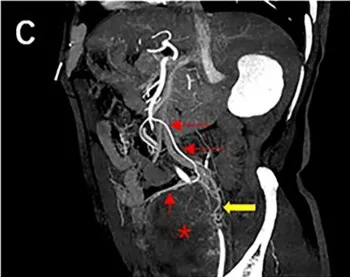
Abdominal contrast-enhanced computed tomography of case one. The artery supplying blood to the mass is from a branch of the superior mesenteric artery, and ,a tortuous draining vein is seen (yellow arrow).
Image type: radiology (ct)